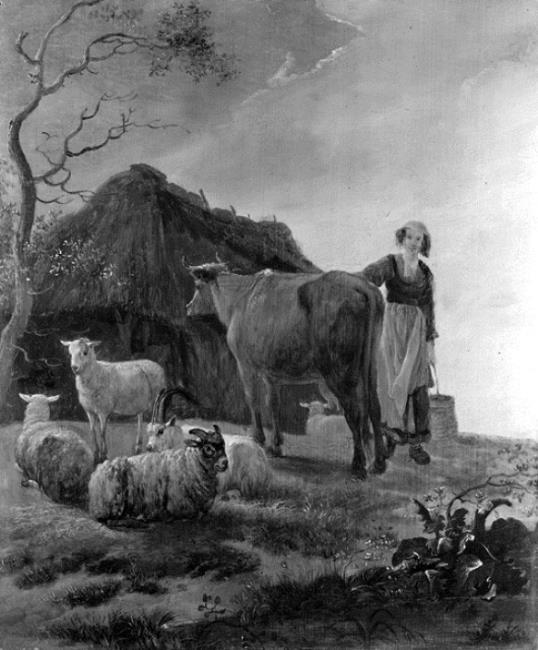
Title: Milk maid with cattle in front of a farm house
Artist: attributed to Jan Baptist Wolfaerts Bron: Marijke C. de Kinkelder (1999)
Earliest date: 1632
Latest date: 1681
Genre: painting
Iconography: cattle
Keywords: genre, peasant genre, dairymaid, pail, farm, livestock, sheep, goat, cow